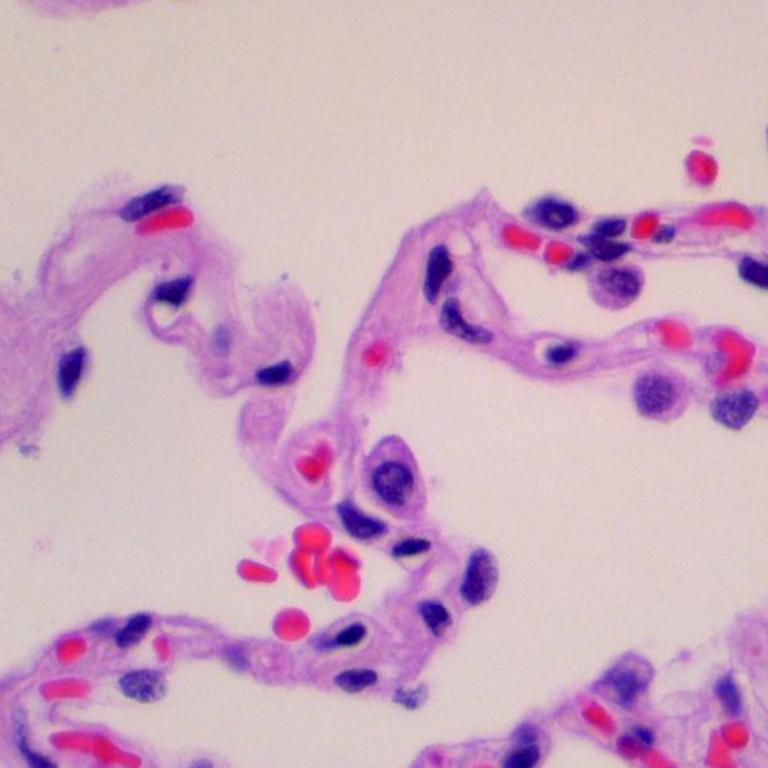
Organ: lung
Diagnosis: benign